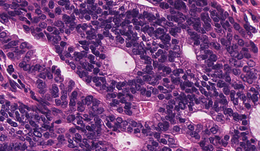
Tumor epithelial tissue: yes
Tumor-associated stroma tissue: yes
Normal tissue: no